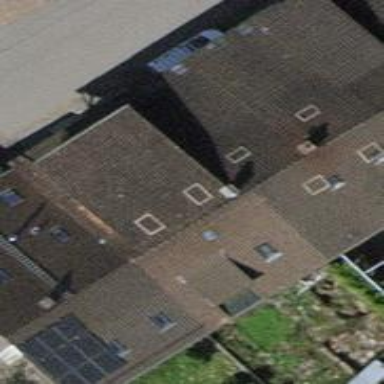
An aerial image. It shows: Terrace building.